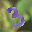
Label: 3